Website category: university
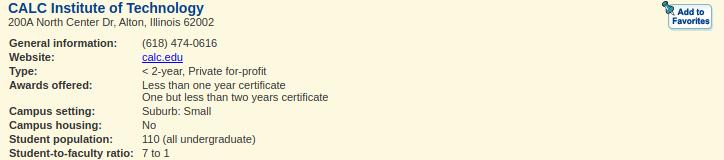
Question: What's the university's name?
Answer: CALC Institute of Technology

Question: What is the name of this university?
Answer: CALC Institute of Technology

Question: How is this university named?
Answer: CALC Institute of Technology

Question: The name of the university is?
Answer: CALC Institute of Technology

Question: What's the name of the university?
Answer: CALC Institute of Technology

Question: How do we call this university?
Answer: CALC Institute of Technology

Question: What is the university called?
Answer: CALC Institute of Technology

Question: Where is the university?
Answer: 200A North Center Dr, Alton, Illinois 62002

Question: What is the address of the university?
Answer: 200A North Center Dr, Alton, Illinois 62002

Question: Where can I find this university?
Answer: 200A North Center Dr, Alton, Illinois 62002

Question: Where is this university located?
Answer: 200A North Center Dr, Alton, Illinois 62002

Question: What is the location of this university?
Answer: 200A North Center Dr, Alton, Illinois 62002

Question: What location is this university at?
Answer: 200A North Center Dr, Alton, Illinois 62002

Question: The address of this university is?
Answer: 200A North Center Dr, Alton, Illinois 62002

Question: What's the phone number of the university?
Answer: (618) 474-0616

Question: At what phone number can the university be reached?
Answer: (618) 474-0616

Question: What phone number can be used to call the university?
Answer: (618) 474-0616

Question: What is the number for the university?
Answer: (618) 474-0616

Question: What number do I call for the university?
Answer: (618) 474-0616

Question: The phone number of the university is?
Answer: (618) 474-0616

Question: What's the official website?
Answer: calc.edu

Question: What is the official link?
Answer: calc.edu

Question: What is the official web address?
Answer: calc.edu

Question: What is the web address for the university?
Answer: calc.edu

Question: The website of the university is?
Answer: calc.edu

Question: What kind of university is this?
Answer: < 2-year, Private for-profit

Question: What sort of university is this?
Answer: < 2-year, Private for-profit

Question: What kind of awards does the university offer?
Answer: Less than one year certificate One but less than two years certificate

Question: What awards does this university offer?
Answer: Less than one year certificate One but less than two years certificate

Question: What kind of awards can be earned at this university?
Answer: Less than one year certificate One but less than two years certificate

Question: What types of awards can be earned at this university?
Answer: Less than one year certificate One but less than two years certificate

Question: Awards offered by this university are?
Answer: Less than one year certificate One but less than two years certificate

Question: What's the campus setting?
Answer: Suburb: Small

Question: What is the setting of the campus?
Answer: Suburb: Small

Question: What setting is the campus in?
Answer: Suburb: Small

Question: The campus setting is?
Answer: Suburb: Small

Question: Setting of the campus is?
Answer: Suburb: Small

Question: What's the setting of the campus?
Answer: Suburb: Small

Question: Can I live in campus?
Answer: No

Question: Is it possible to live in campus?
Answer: No

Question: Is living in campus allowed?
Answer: No

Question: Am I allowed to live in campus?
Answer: No

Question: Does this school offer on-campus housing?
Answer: No

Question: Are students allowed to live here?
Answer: No

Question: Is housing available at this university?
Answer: No

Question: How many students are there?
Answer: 110 (all undergraduate)

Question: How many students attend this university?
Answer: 110 (all undergraduate)

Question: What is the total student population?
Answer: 110 (all undergraduate)

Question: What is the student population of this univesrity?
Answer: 110 (all undergraduate)

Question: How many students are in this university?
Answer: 110 (all undergraduate)

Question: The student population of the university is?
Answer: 110 (all undergraduate)

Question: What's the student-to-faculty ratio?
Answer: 7 to 1

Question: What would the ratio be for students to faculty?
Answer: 7 to 1

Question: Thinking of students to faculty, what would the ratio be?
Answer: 7 to 1

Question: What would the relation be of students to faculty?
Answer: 7 to 1

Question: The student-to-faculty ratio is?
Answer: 7 to 1

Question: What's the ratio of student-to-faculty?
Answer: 7 to 1

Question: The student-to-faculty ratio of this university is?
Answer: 7 to 1